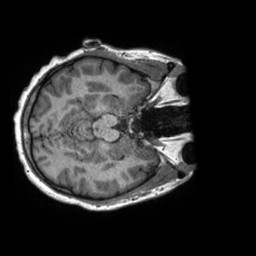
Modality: T1w
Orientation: axial
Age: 32
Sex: female
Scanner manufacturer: siemens
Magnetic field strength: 3 T
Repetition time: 2.3 s
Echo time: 0.00288 s